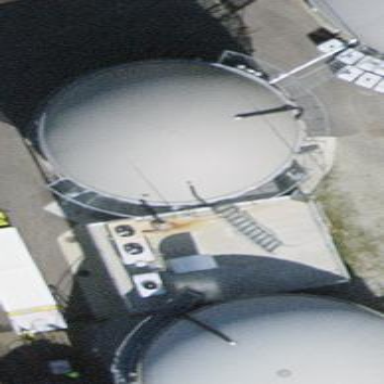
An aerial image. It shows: Silo building.